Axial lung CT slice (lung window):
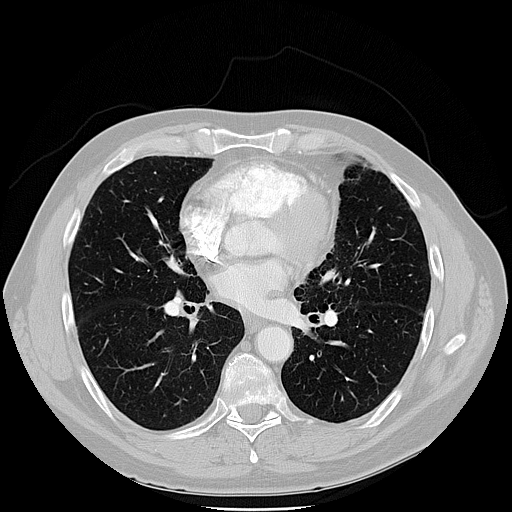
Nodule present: no